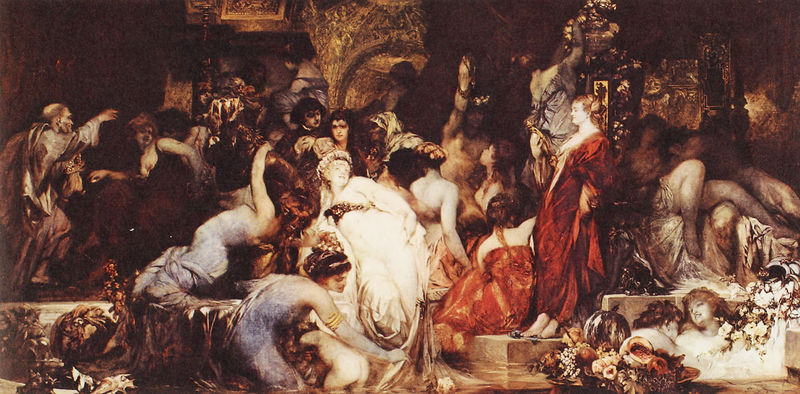
Titel: Die Pest in Florenz (3 Teile)
Institution: Schweinfurt, Sammlung Georg Schäfer
Schlagwörter: dunkel, gemälde, gott, gruppe, mann, nackt, schatten, wasser, frauen, menschen, blumen, brust, busen, damen, frau, kleid, licht, dame, obst, rot, tuch, gesellschaft, tanz, feier, gelage, historie, kleidung, innenraum, spiegel, gewand, kind, krone, putto, farbe, querformat, treppe, thron, stufen, bad, barfuss, hell dunkel, kranz, göttin, orgie, armreif, priester, mönch, antikisierend, venus, königin, obstkorb, diana, gemeinschaft, gewnad, po, kppel, reicher alter